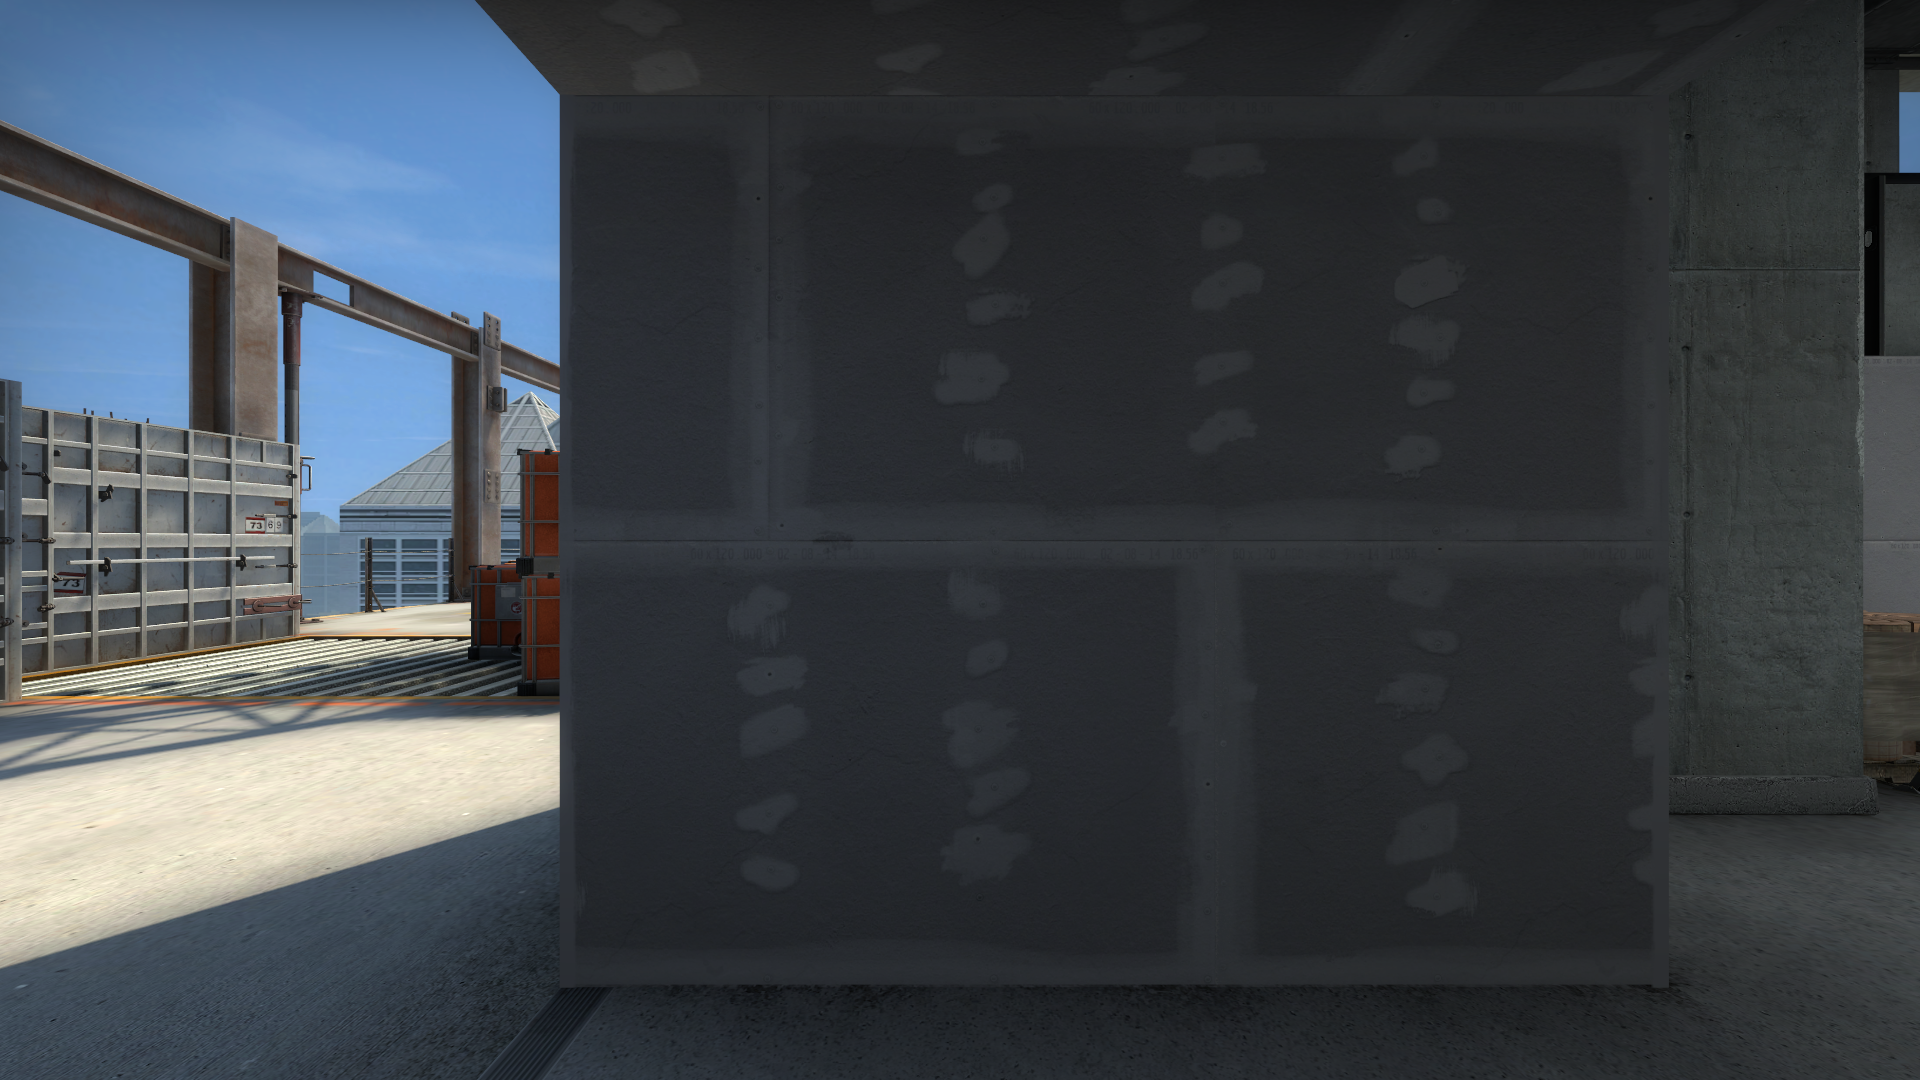
Map: de_vertigo